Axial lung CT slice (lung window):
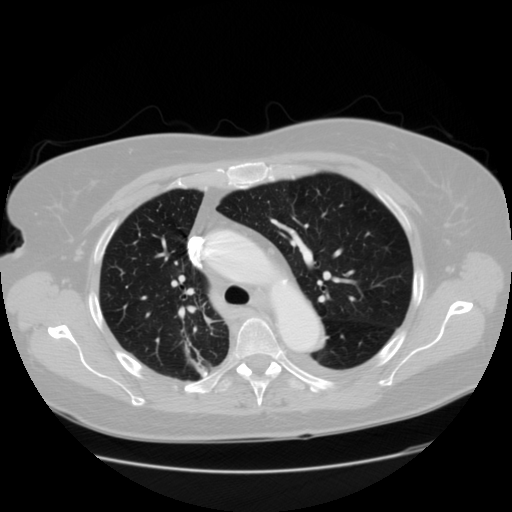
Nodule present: no